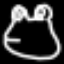
Label: frog